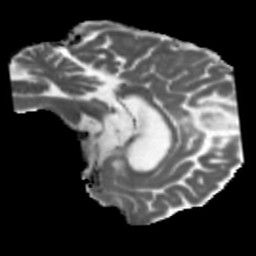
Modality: MD
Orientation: sagittal
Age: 61
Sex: male
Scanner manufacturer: siemens
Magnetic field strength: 3 T
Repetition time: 5.47 s
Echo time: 0.0854 s